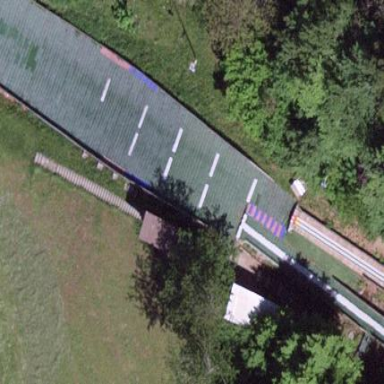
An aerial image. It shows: Ski jumping pitch used for sports and leisure activities.